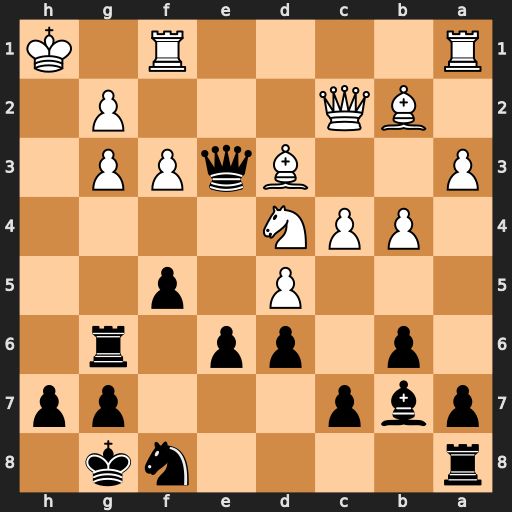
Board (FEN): r4nk1/pbp3pp/1p1pp1r1/3P1p2/1PPN4/P2BqPP1/1BQ3P1/R4R1K
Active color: b
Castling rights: -
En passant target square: -
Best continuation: Rh6#